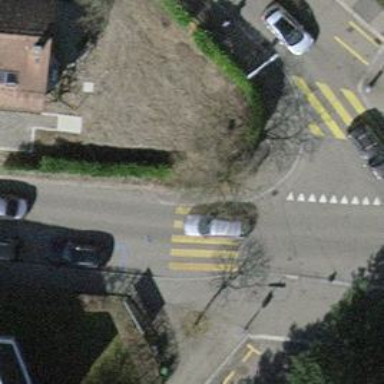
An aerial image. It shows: Uncontrolled zebra crossing with zebra markings.